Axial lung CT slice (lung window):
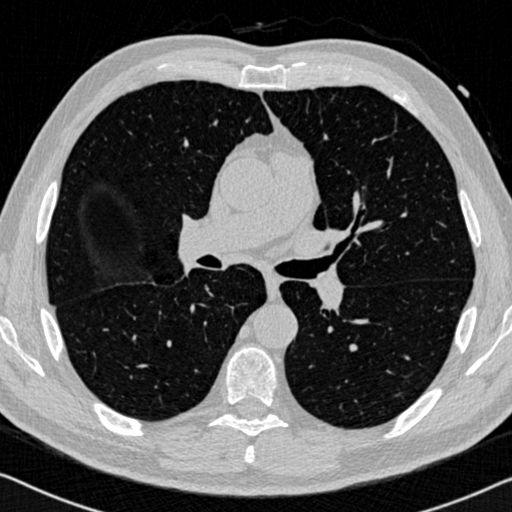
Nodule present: no